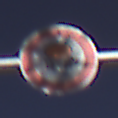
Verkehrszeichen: VerbotFahrzeugeWassergefaehrdenderLadung
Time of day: MorningAfternoon
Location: Outdoor (Nature)
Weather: Clear
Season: NotSpecified
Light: Natural